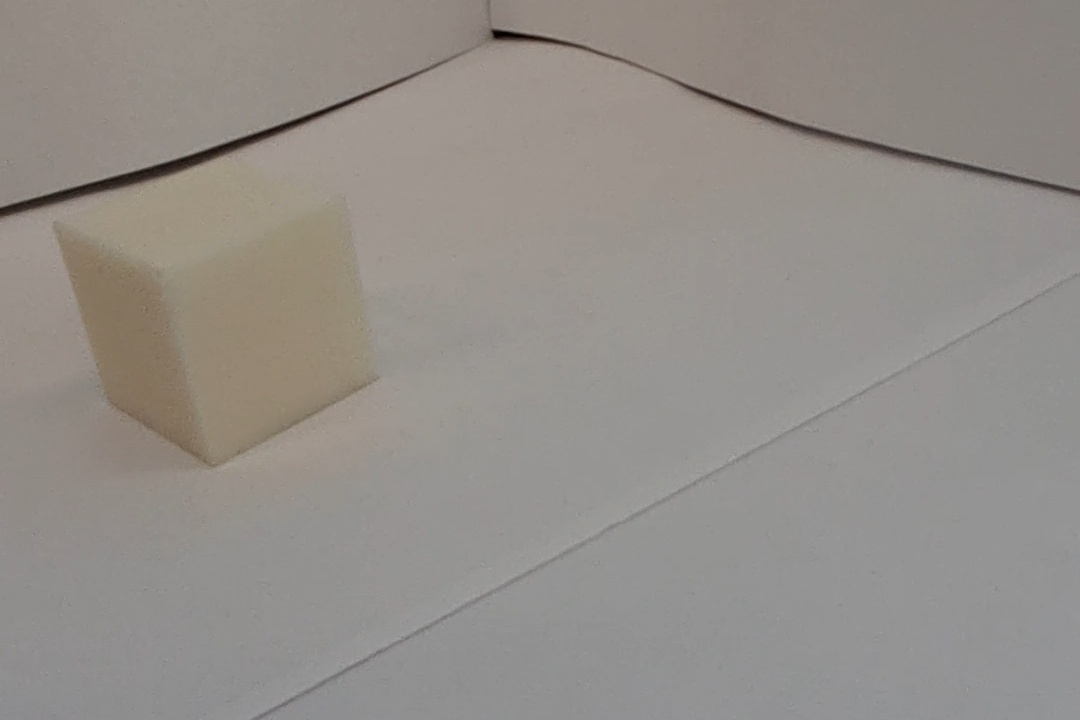
Label: Cuboid